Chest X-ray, AP view. Patient: 63 years old, sex M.
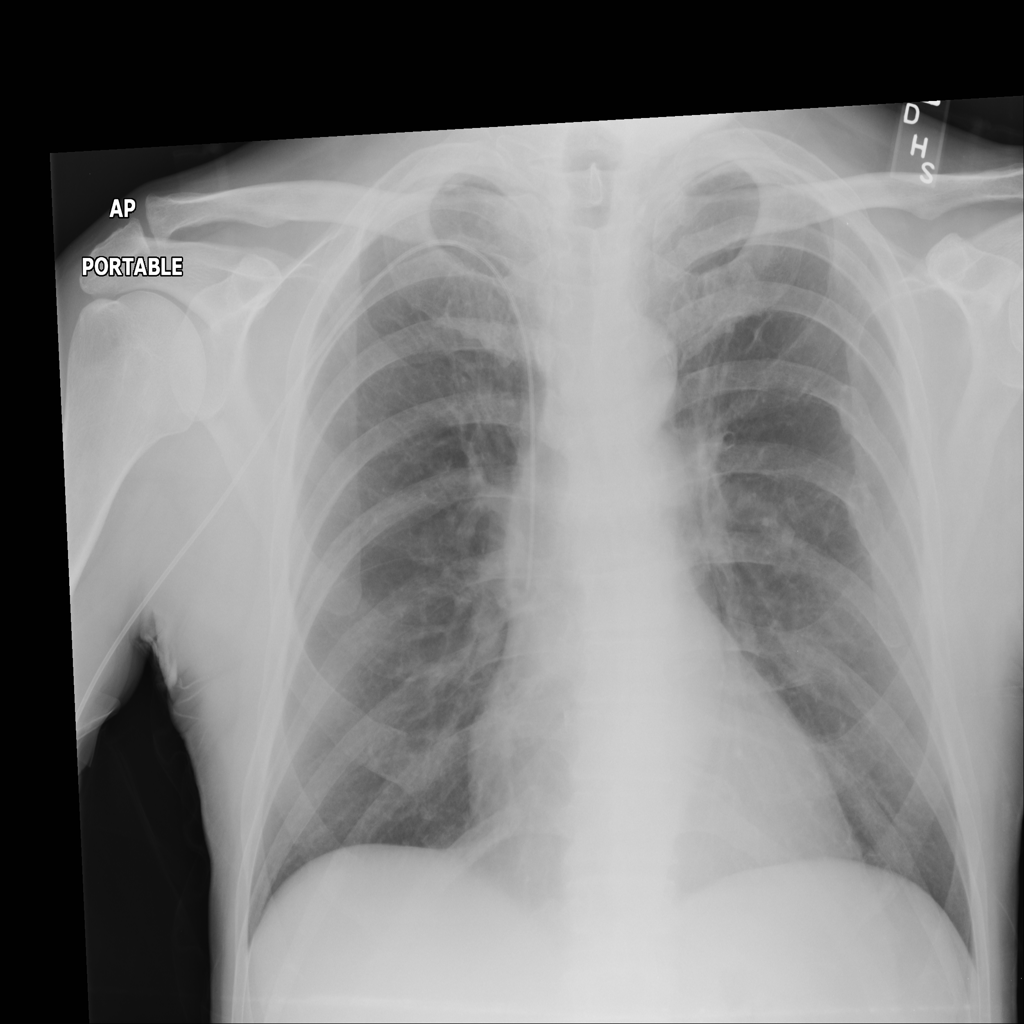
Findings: No Finding